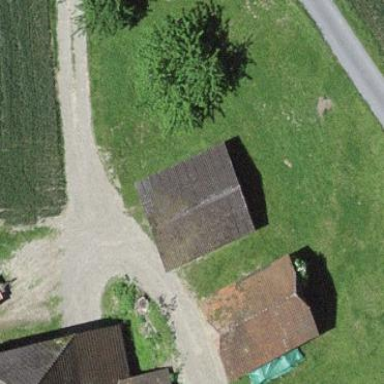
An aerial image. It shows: Barn.